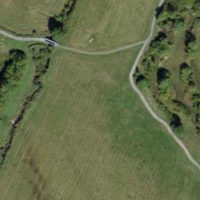
EUNIS habitat code: 23
Species observed at this site:
Silene dioica
Motacilla alba